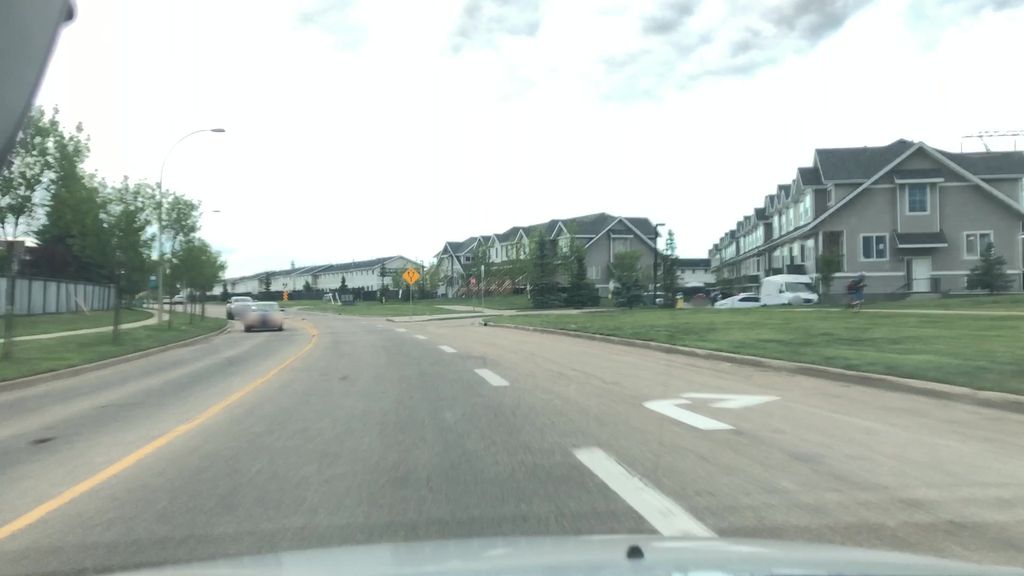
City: edmonton